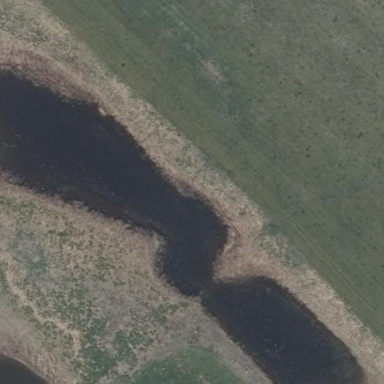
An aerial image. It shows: Oxbow water feature in nature.